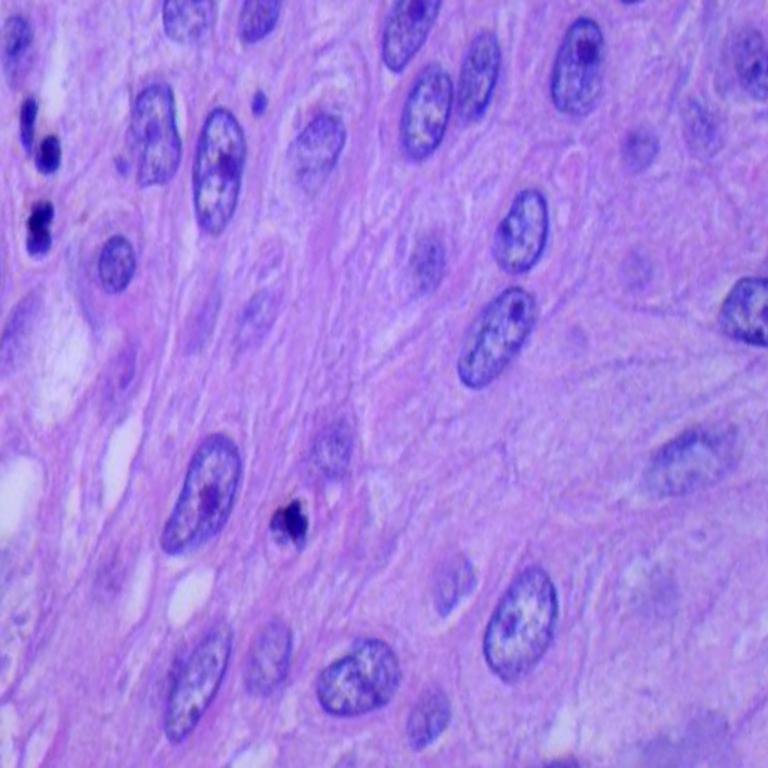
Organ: lung
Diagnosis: squamous carcinomas